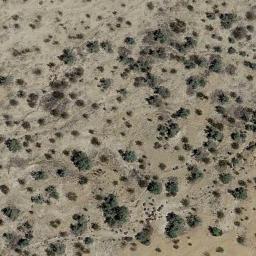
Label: chaparral